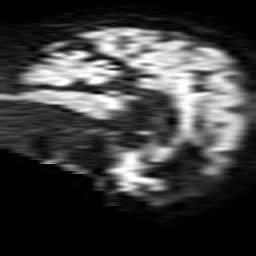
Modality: TRACE
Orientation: sagittal
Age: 85
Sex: female
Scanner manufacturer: philips
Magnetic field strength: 1.5 T
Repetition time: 3.396 s
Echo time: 0.09411 s